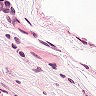
Metastatic tissue present: no